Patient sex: M
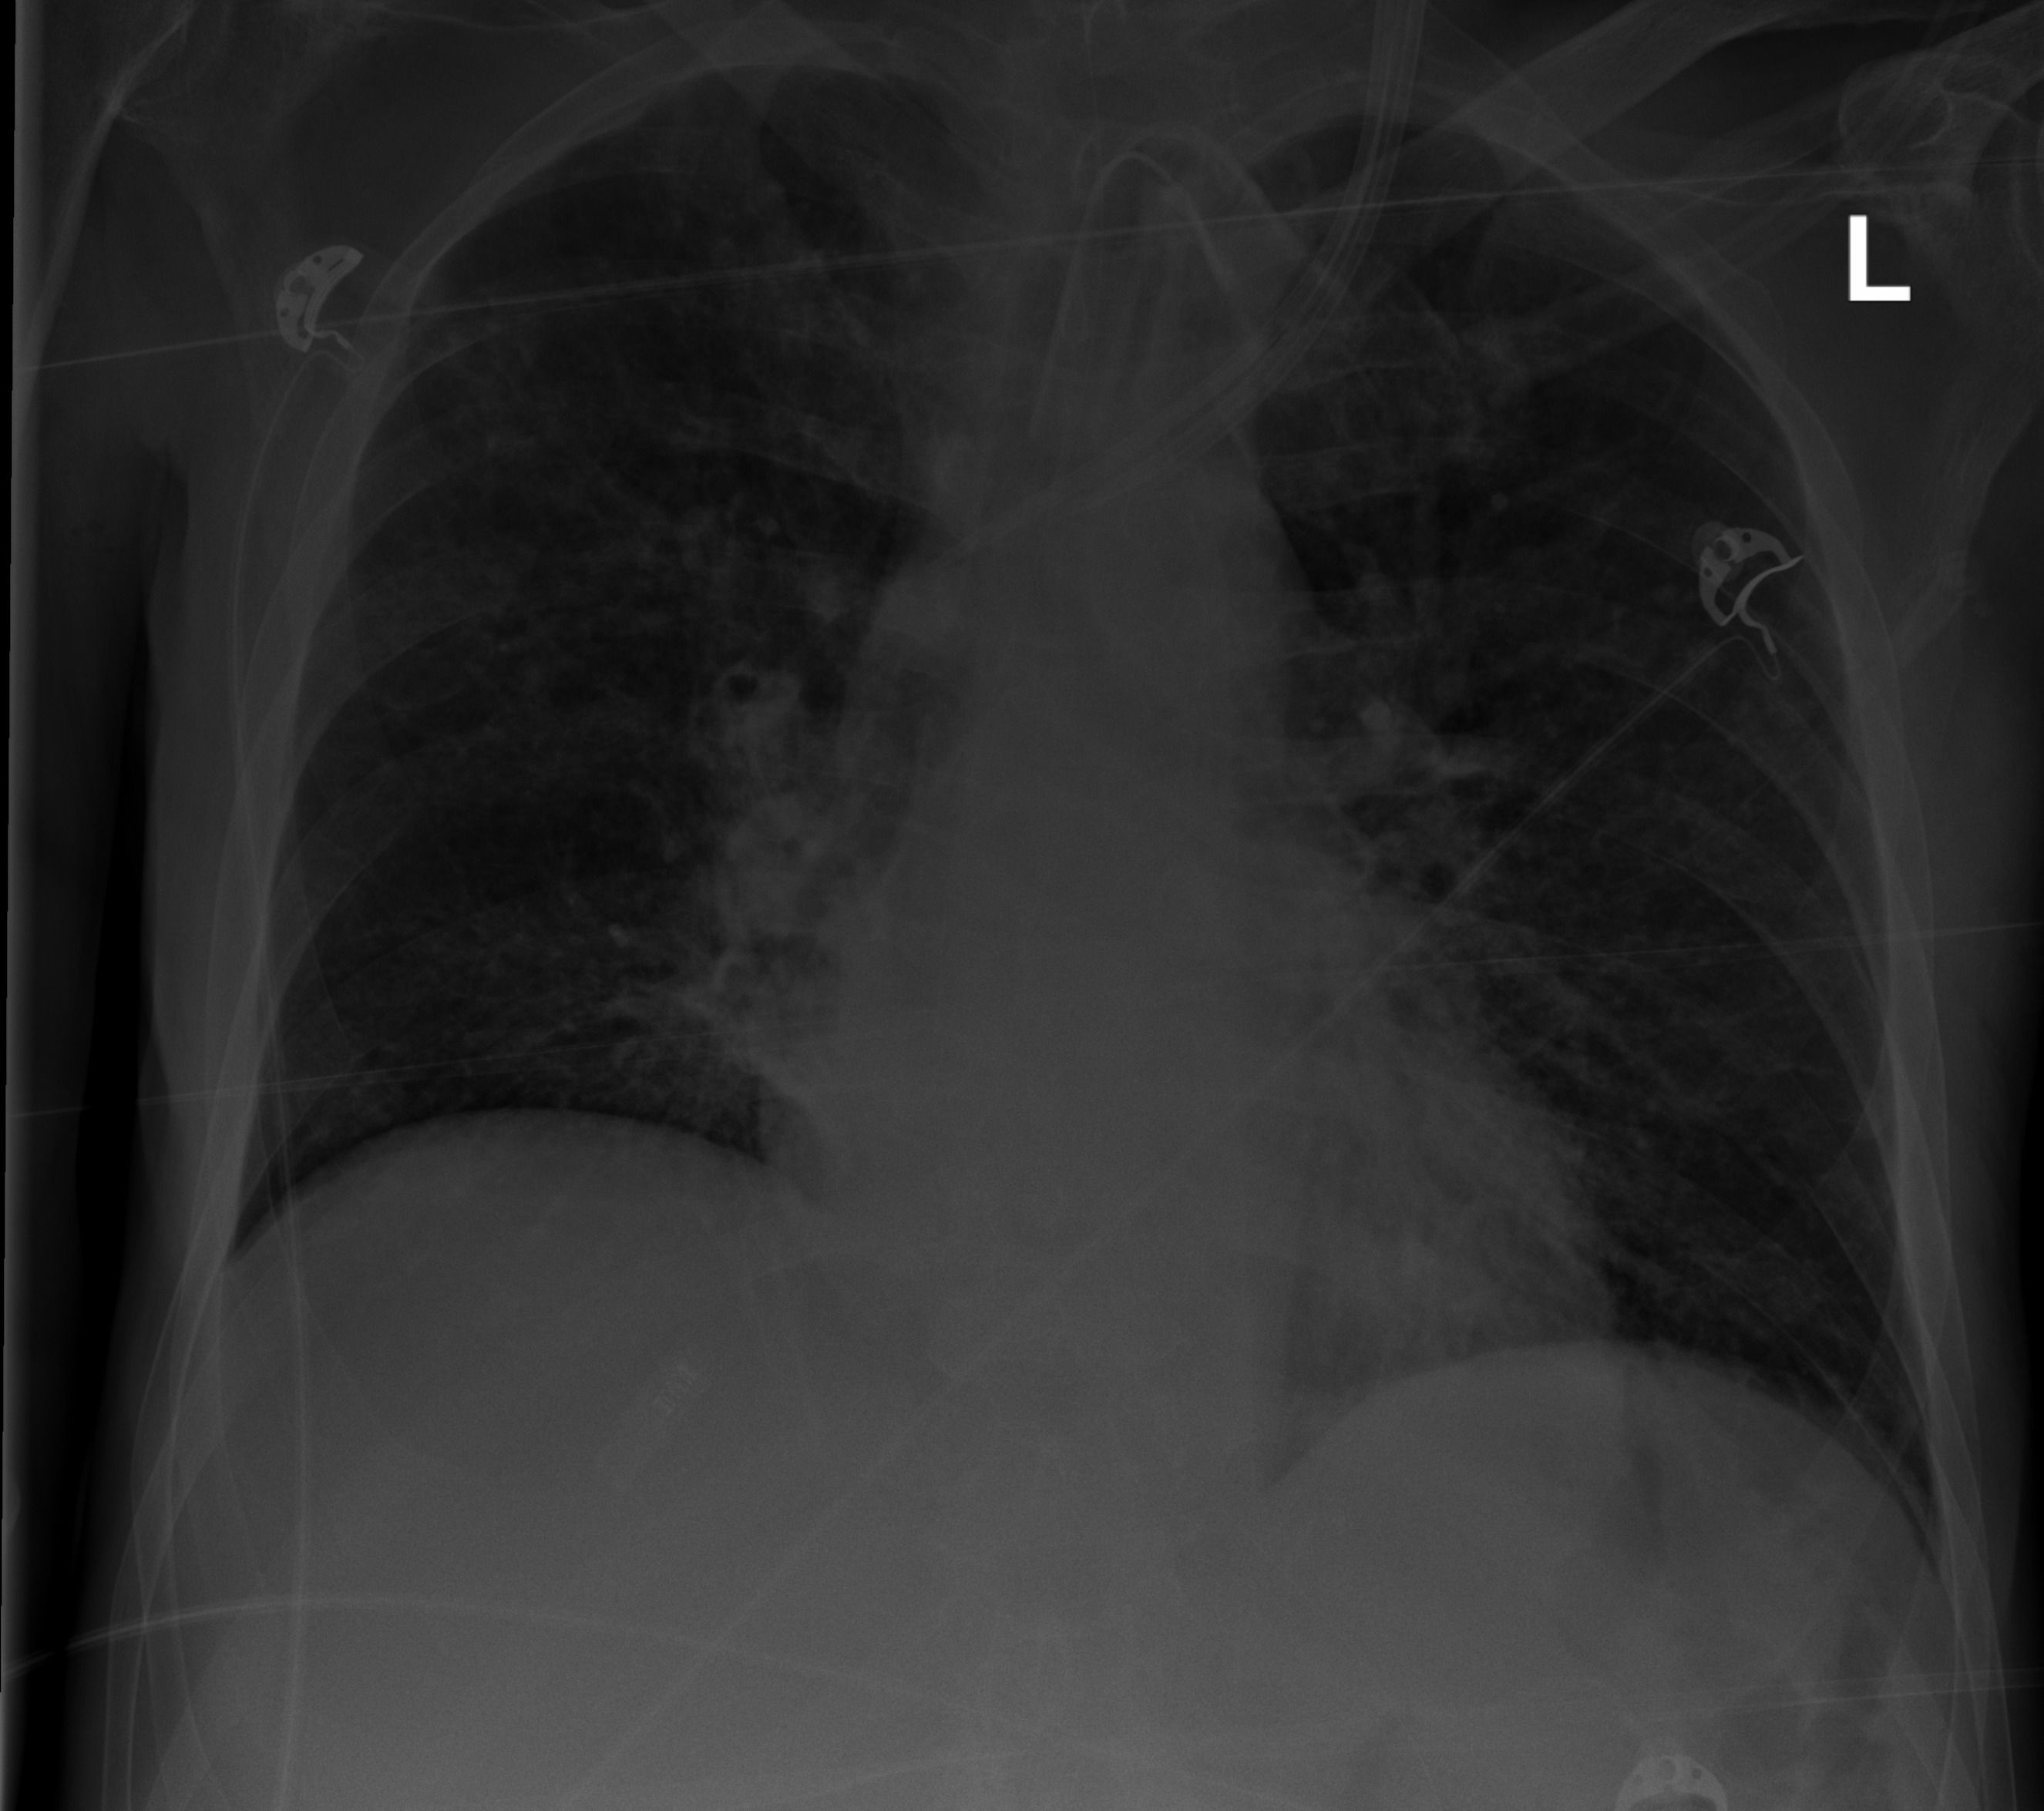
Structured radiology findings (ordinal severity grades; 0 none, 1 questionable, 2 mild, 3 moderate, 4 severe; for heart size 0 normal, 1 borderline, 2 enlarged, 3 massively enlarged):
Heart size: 0
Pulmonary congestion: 0
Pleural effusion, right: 0
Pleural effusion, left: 0
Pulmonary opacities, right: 2
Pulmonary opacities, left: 2
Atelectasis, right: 2
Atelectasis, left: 0